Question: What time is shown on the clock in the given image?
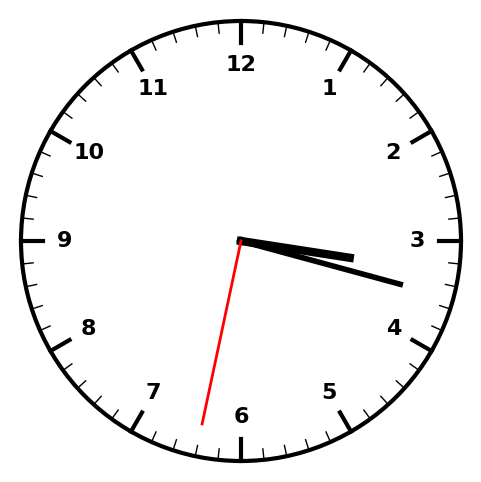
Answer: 03:17:32